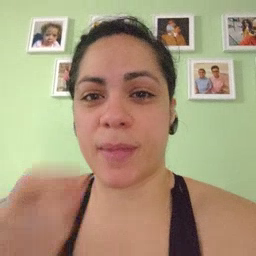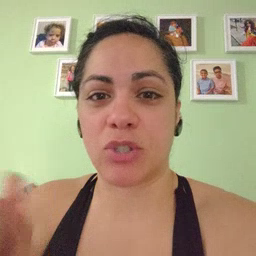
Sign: pencil